Current action and preconditions to check: trajectory_clear

Your task: For each precondition in the list above, predict whether it will hold at this action.

Consider the current scene as observed from the mobile robot's camera, and analyze the predicted future states of all dynamic agents (e.g., people, animals, vehicles, or any moving entities) within the NEXT SECOND.

IMPORTANT: Only answer "very likely" if you are absolutely certain—based on strong, clear evidence—that a dynamic agent will violate the precondition in the predicted future state. Do NOT answer "very likely" for unlikely, ambiguous, or low-probability risks.

Ask yourself for each precondition: Is there a high probability, with clear and convincing evidence, that the predicted future states of any dynamic agent will interfere with the predicted future state of the currently executing action within the NEXT SECOND, causing that precondition to fail?

Assess the risk level based on these predictions. Use "likely" or "very likely" if motions create a clear risk of interference.

Use "neutral" or "improbable" if agents are nearby but their predicted paths are clearly diverging or non-conflicting.

Failure Risk Categories: "very improbable", "improbable", "neutral", "likely", "very likely"

Answer Format: Output ONLY the probability_of_failure value from these categories: "very improbable", "improbable", "neutral", "likely", "very likely"

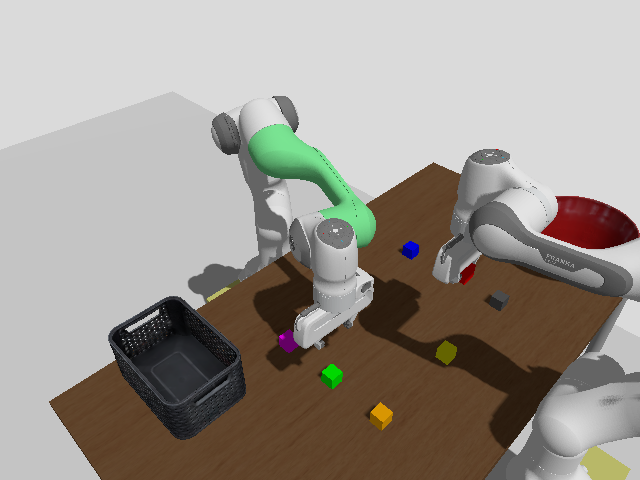

Answer: improbable